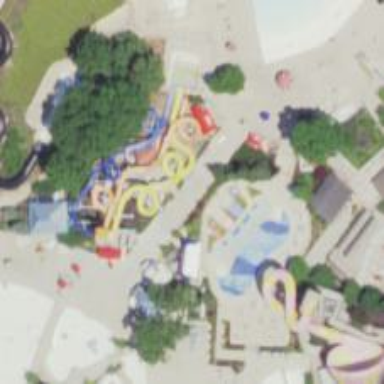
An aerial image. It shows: Water slide attraction.